Question: I'm trying to make a simple calculator GUI using Netbeans.
How do I input integer and String from 'angka1','angka2', and 'operator1' so it can be used in 'private void btnHitungMouseClicked(java.awt.event.MouseEvent evt)'
'''
private void angka1ActionPerformed(java.awt.event.ActionEvent evt) {
nilai1=Integer.parseInt(angka1.getText());
}
private void angka2ActionPerformed(java.awt.event.ActionEvent evt) {
nilai2=Integer.parseInt(angka2.getText());
}
private void operator1ActionPerformed(java.awt.event.ActionEvent evt) {
operator=operator1.getText();
}
private void btnHitungMouseClicked(java.awt.event.MouseEvent evt) {
double jawaban=0;
if(operator=="+")
jawaban=nilai1+nilai2;
else if(operator=="-")
jawaban=nilai1-nilai2;
else if(operator=="*")
jawaban=nilai1*nilai2;
else if(operator=="/")
jawaban=nilai1/nilai2;
String hasil=Double.toString(jawaban);
txtHasil.setText(hasil);
'''
This is the GUI I'm trying to make:

As you can see it doesn't seem to work.I expect the GUI to give the correct result in the TextField to work when i type a number and also an operator in the TextField above. Please help.
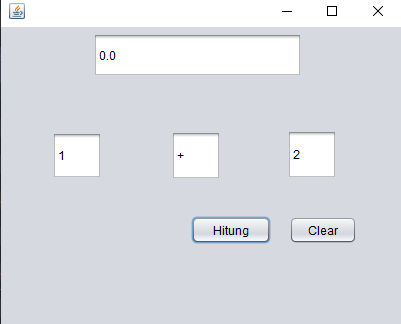
Answer: operator=='+' does not compare the string. it checks the object.
Create a by RightClicking on Hitung Button
'''
private void HitungMouseClicked(java.awt.event.MouseEvent evt) {
nilai1 = Integer.parseInt(angka1.getText());
nilai2=Integer.parseInt(angka2.getText());
operator=operator1.getText();
double jawaban=0;
if(operator.equalsIgnoreCase("+"))
jawaban=nilai1+nilai2;
else if(operator.equalsIgnoreCase("-"))
jawaban=nilai1-nilai2;
else if(operator.equalsIgnoreCase("*"))
jawaban=nilai1*nilai2;
else if(operator.equalsIgnoreCase("/"))
jawaban=nilai1/nilai2;
String hasil=Double.toString(jawaban);
txtHasil.setText(hasil);
}
'''